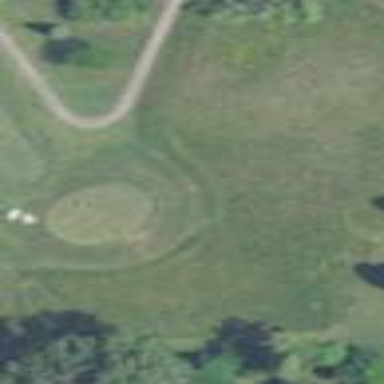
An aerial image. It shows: Rough golf course area within grassland.